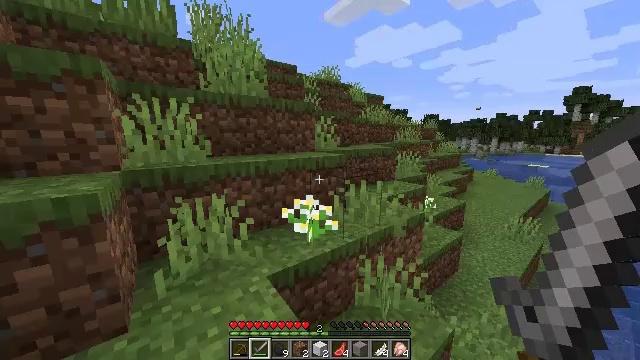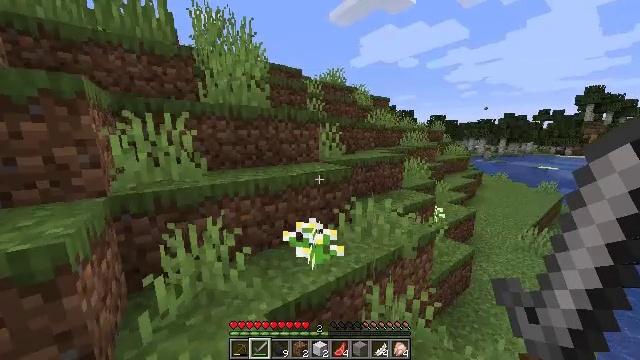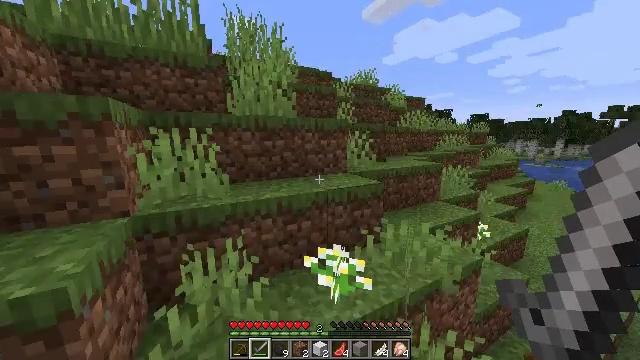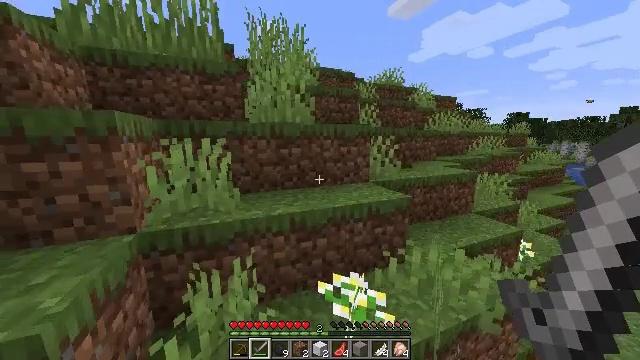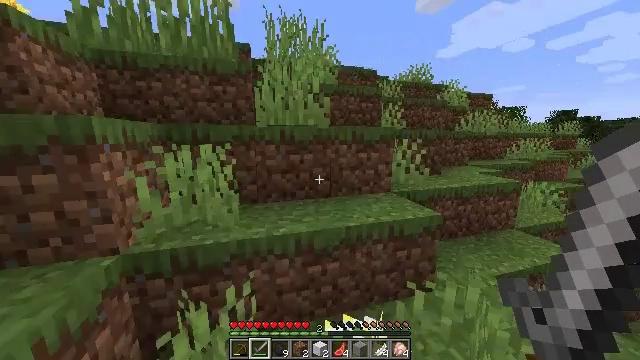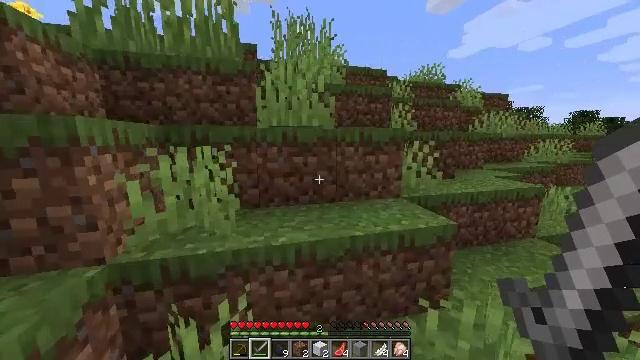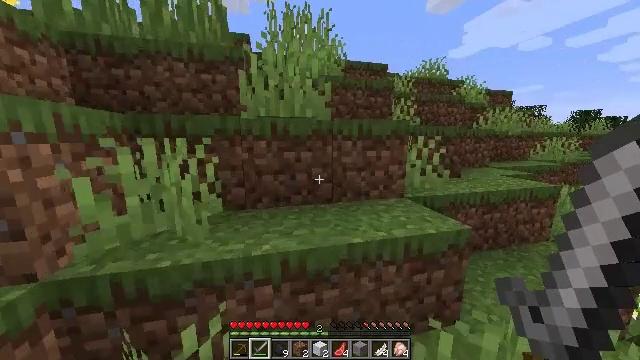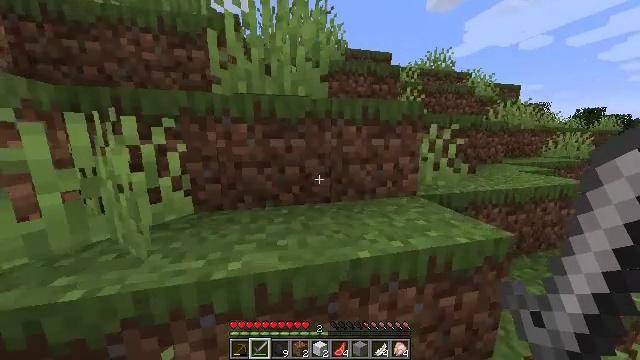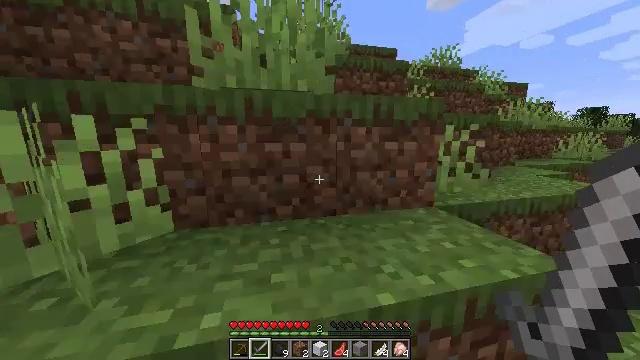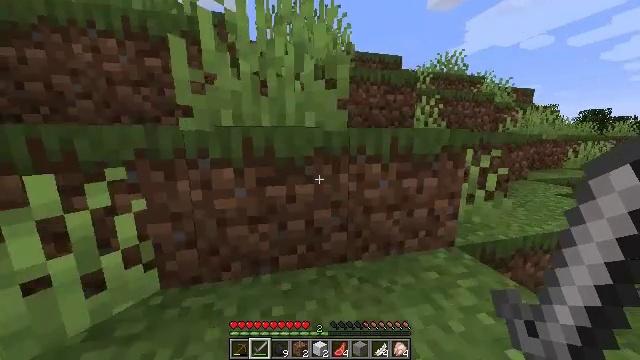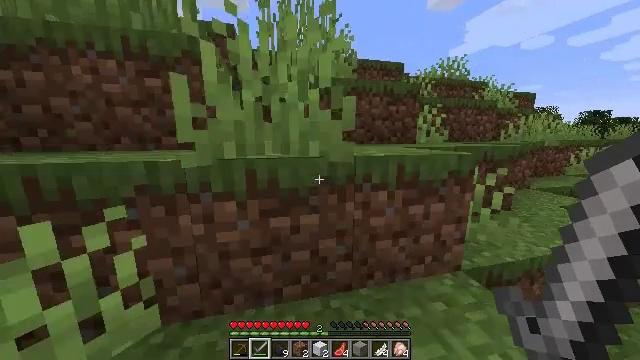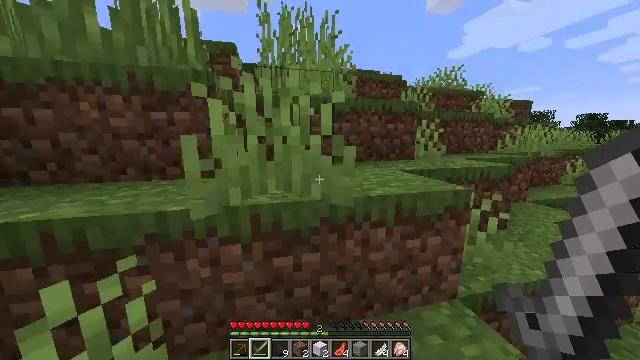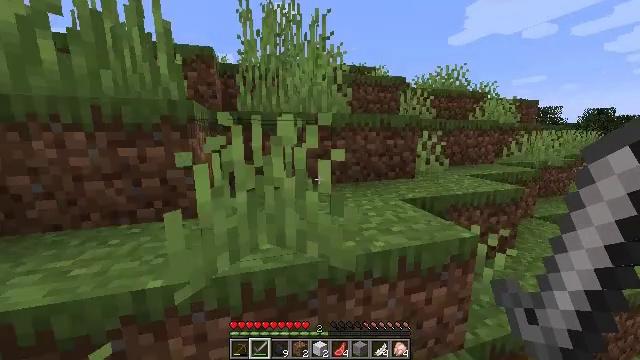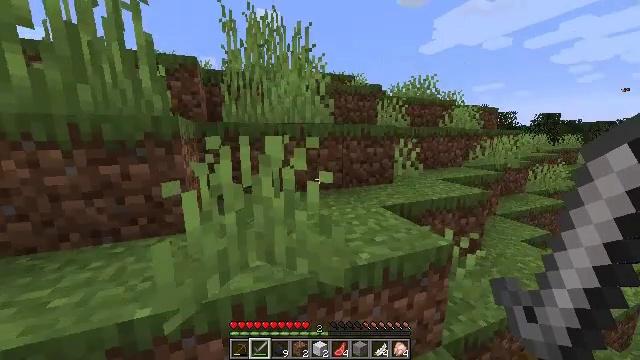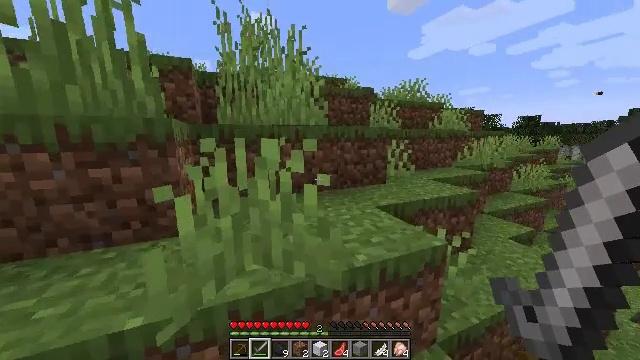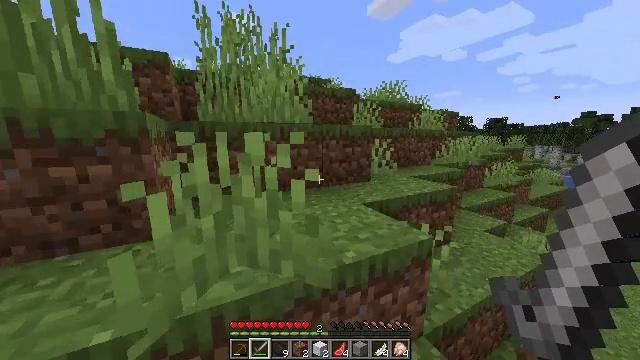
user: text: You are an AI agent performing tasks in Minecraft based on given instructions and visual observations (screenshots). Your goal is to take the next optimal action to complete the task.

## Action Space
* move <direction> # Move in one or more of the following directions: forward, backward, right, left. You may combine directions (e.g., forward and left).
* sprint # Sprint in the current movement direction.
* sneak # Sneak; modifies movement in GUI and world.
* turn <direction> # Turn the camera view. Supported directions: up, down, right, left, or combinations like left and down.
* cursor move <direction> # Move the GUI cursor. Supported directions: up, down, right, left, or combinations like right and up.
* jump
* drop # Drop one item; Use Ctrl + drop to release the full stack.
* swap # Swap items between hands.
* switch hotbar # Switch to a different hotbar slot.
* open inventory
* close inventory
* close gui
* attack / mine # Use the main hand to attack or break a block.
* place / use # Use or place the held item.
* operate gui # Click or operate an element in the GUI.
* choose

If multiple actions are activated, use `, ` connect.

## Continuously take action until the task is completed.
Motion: motion action
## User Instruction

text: Clear away tall grass.
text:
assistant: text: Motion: move forward, sprint, turn left, jump
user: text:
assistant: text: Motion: move forward, sprint, turn left, jump
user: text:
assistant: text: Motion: move forward, sprint, turn left, jump
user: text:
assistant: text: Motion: move forward and move left, sprint, turn left, jump
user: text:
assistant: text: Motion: move forward and move left, sprint, turn left, jump
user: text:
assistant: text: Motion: move forward and move left, sprint, jump
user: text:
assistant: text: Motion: move forward and move left, sprint, jump
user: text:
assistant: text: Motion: move forward and move left, sprint, jump
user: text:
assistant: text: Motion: move forward and move left, sprint, jump
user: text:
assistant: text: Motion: move forward and move left, sprint, jump
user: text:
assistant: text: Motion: move forward and move left, sprint, jump
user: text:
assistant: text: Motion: move forward, sprint, turn right
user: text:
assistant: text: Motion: move forward, sprint, turn right
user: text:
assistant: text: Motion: move forward, sprint, turn right
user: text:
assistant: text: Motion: move forward, sprint, turn right
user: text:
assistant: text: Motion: move forward, sprint, turn right, jump
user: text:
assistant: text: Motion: move forward, sprint, jump
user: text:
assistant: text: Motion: move forward, sprint, jump
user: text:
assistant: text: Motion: move forward, sprint
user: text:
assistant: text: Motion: move forward, sprint
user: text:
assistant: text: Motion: move forward, sprint
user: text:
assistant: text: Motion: move forward, sprint, turn left
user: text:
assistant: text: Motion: move forward, sprint, turn left
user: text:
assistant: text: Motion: move forward, sprint, turn left
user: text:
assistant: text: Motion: move forward, sprint, turn left
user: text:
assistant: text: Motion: move forward, sprint, jump
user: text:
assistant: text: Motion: move forward, sprint, jump
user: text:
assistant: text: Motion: move forward, sprint, jump
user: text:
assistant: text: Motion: move forward, sprint, jump
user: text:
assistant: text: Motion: move forward, sprint, jump